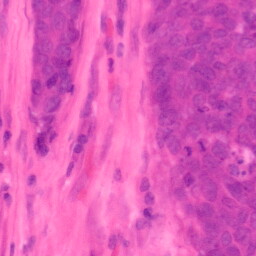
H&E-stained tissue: Colon